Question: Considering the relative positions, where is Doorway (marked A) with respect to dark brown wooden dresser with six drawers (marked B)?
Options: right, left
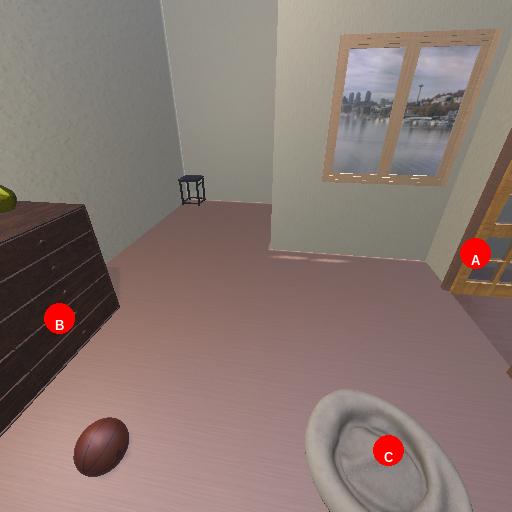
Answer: right